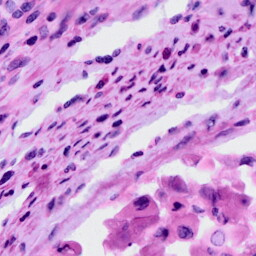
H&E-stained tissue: Cervix